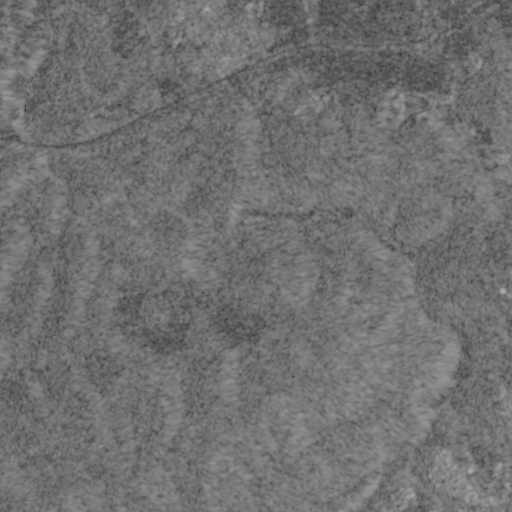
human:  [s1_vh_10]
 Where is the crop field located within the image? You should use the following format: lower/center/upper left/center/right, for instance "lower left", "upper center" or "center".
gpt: The crop field is located in the upper right of the image.
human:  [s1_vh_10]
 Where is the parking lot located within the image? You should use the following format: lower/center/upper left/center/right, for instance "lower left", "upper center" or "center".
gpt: The parking lot is located in the lower right of the image.
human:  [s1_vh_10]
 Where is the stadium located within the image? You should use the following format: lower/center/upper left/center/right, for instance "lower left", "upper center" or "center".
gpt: The stadium is located in the lower right of the image.
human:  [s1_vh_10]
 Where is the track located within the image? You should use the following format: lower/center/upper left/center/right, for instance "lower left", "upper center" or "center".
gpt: There is no track in the image.

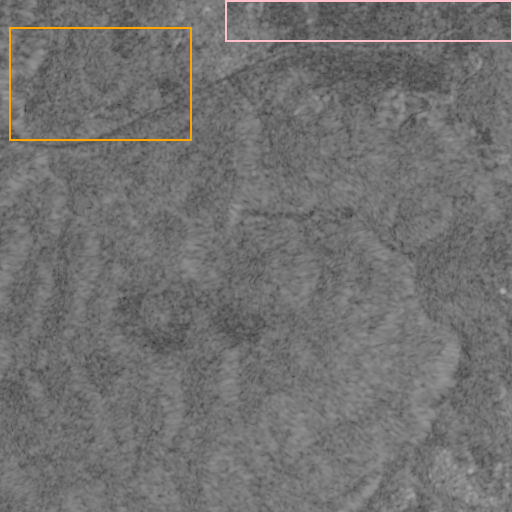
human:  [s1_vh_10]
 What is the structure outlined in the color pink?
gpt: The structure outlined in pink is a crop field.
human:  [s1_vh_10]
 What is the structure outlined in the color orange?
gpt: The structure outlined in orange is a quarry.
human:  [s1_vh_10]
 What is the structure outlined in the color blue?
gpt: There is no blue outline.